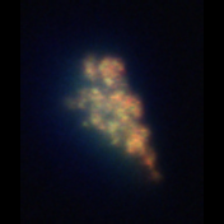
Taxon: Unknown_detritus
Group: Unknown